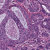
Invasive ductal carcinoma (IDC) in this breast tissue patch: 1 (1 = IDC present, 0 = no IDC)